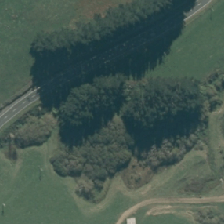
Land cover: deciduous_hardwood